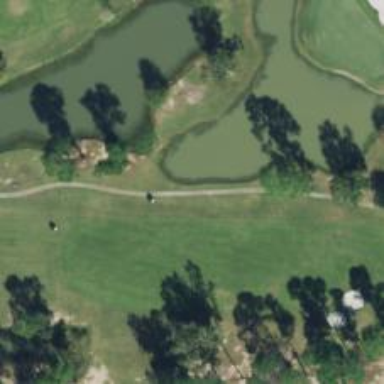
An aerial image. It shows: Service road alongside golf path.